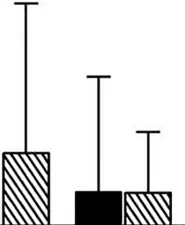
Angiotensin II.
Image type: pathology (masson_trichrome)